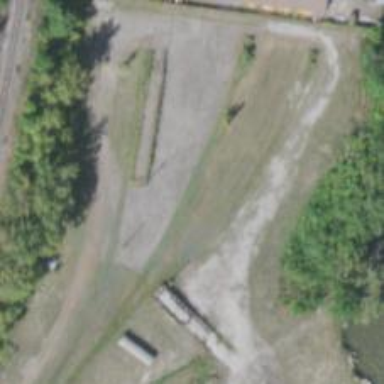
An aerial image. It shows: Disused railway spur service.